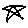
Label: star